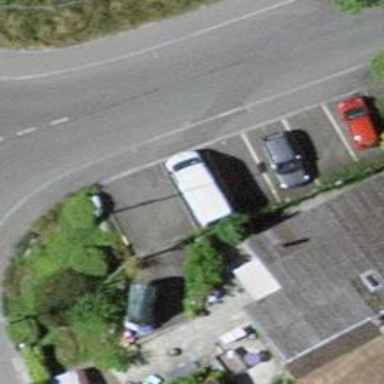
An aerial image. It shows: Parking available on the street side.